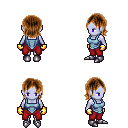
a pixel art fantasy rpg character, female body template, dark elf, purple skin, blue vest, red pants, brown long bangs hairstyle, gold gloves, metal boots, four views (front, back, left, right), 2x2 character sprite sheet, small pixel art, hard edges, no anti-aliasing